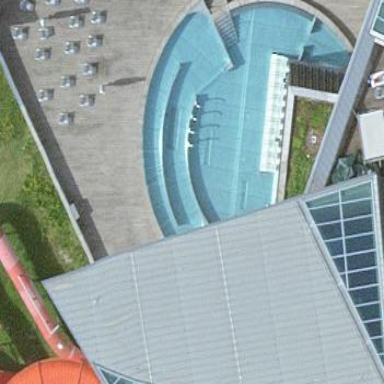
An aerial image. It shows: Swimming pool located in leisure land.